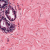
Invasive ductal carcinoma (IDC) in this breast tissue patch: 0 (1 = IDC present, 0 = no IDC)